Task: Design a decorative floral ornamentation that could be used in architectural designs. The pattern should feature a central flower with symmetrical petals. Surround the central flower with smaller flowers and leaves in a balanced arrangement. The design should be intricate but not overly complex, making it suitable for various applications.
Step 1781:
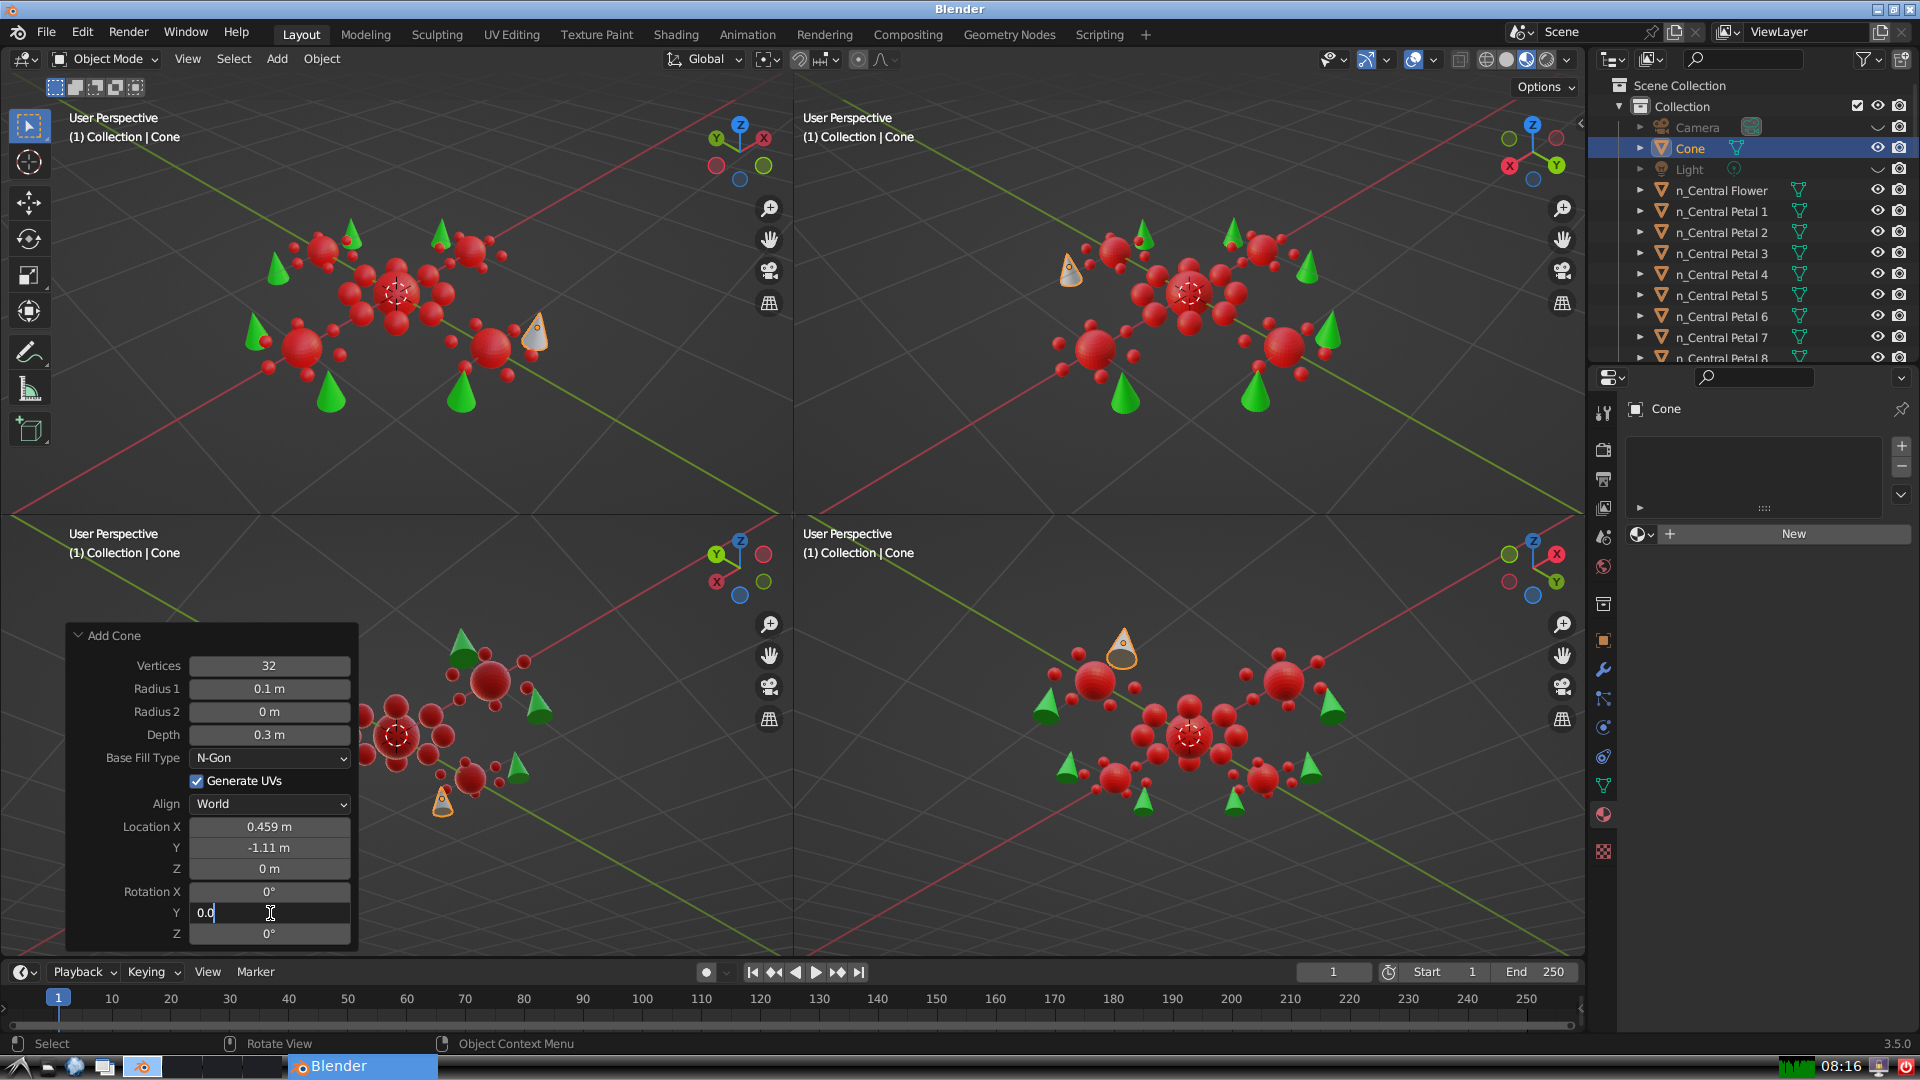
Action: {"key_press": ['Return']}